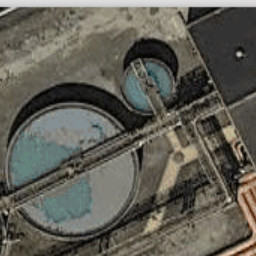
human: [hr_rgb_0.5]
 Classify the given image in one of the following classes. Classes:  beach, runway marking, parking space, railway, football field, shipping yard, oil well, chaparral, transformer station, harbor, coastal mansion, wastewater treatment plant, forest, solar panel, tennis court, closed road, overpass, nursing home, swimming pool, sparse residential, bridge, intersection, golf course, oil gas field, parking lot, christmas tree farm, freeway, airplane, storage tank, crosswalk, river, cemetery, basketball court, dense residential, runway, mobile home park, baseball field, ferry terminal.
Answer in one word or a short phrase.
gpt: wastewater treatment plant